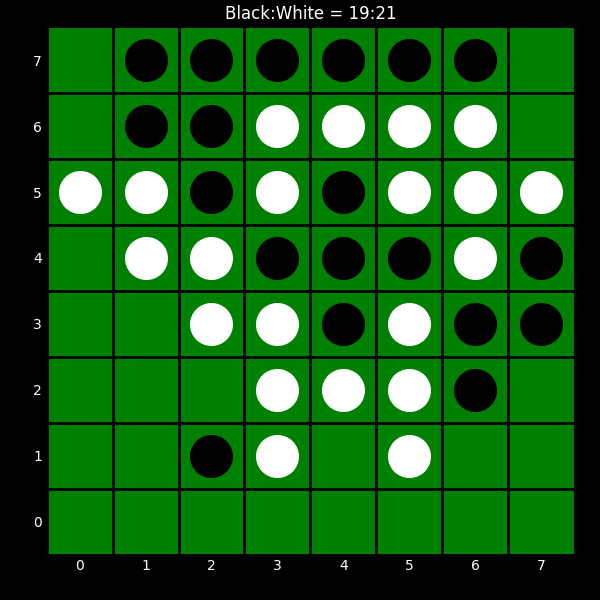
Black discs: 19
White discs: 21